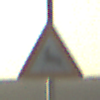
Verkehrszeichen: WildwechselRechts
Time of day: SunriseSunset
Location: Outdoor (Nature)
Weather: PartlyCloudy
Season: NotSpecified
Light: Natural